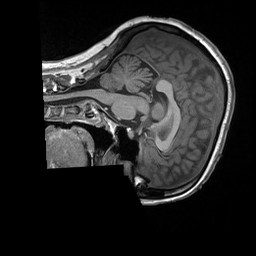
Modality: T1w
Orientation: sagittal
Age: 34
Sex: female
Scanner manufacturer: siemens
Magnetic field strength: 3 T
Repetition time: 1.9 s
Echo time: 0.00226 s